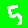
Digit: 5